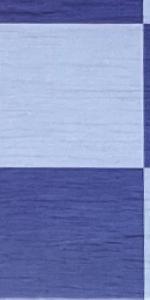
Label: Empty